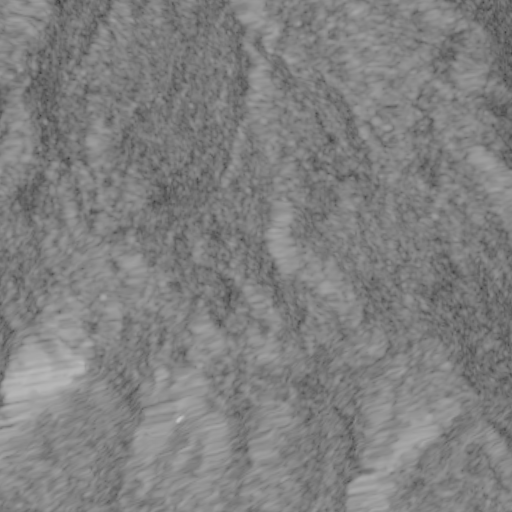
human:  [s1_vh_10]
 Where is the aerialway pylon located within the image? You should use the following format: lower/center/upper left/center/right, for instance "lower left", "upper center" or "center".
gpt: The aerialway pylon is located in the upper right of the image.
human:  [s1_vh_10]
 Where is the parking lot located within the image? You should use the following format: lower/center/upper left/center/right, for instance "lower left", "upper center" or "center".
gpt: The parking lot is located in the upper center of the image.
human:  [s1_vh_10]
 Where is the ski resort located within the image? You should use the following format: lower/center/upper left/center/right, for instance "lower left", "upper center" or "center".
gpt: The ski resort is located in the upper of the image.
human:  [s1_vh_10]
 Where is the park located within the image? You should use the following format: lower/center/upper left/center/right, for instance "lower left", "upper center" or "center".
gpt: There is no park in the image.

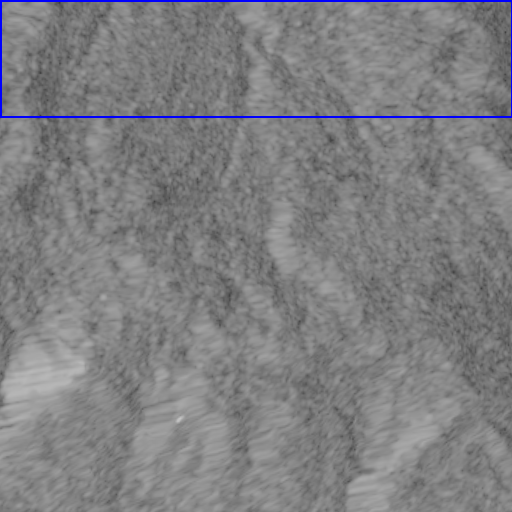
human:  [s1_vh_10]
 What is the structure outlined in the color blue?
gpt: The structure outlined in blue is a ski resort.
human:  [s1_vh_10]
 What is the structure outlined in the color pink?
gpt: There is no pink outline.